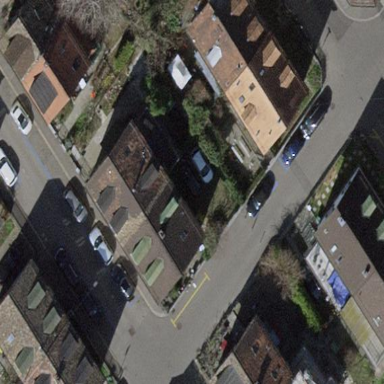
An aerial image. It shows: Parking lane.